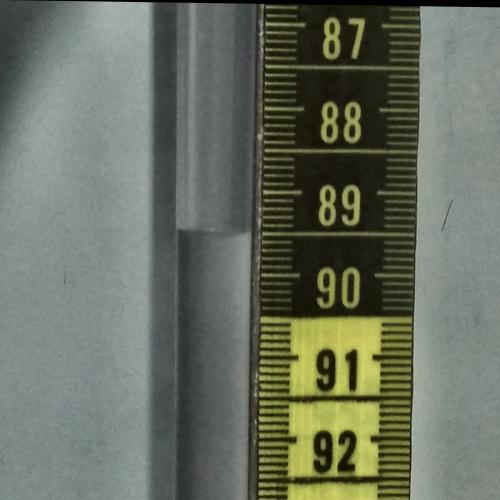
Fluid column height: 89.5 cm